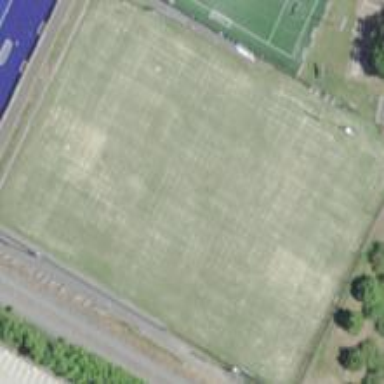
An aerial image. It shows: Soccer pitch for outdoor sports and leisure activities.